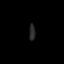
Tissue: lung
Cell type: Endothelial cells
Senescence score: 0.6523
Nuclear area (px): 101
Mean DAPI intensity: 39.079